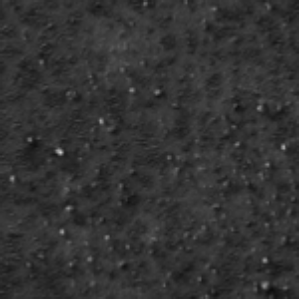
Label: frost